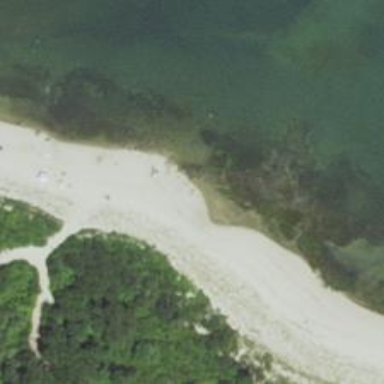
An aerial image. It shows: Scenic beach with natural beauty.